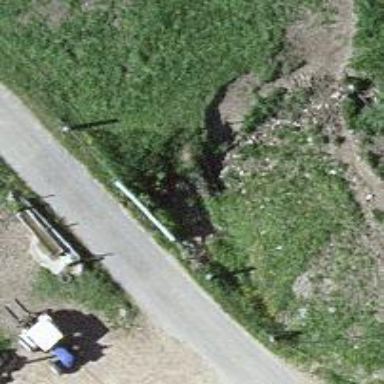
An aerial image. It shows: Culvert tunnel.